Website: macys
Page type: billing-address
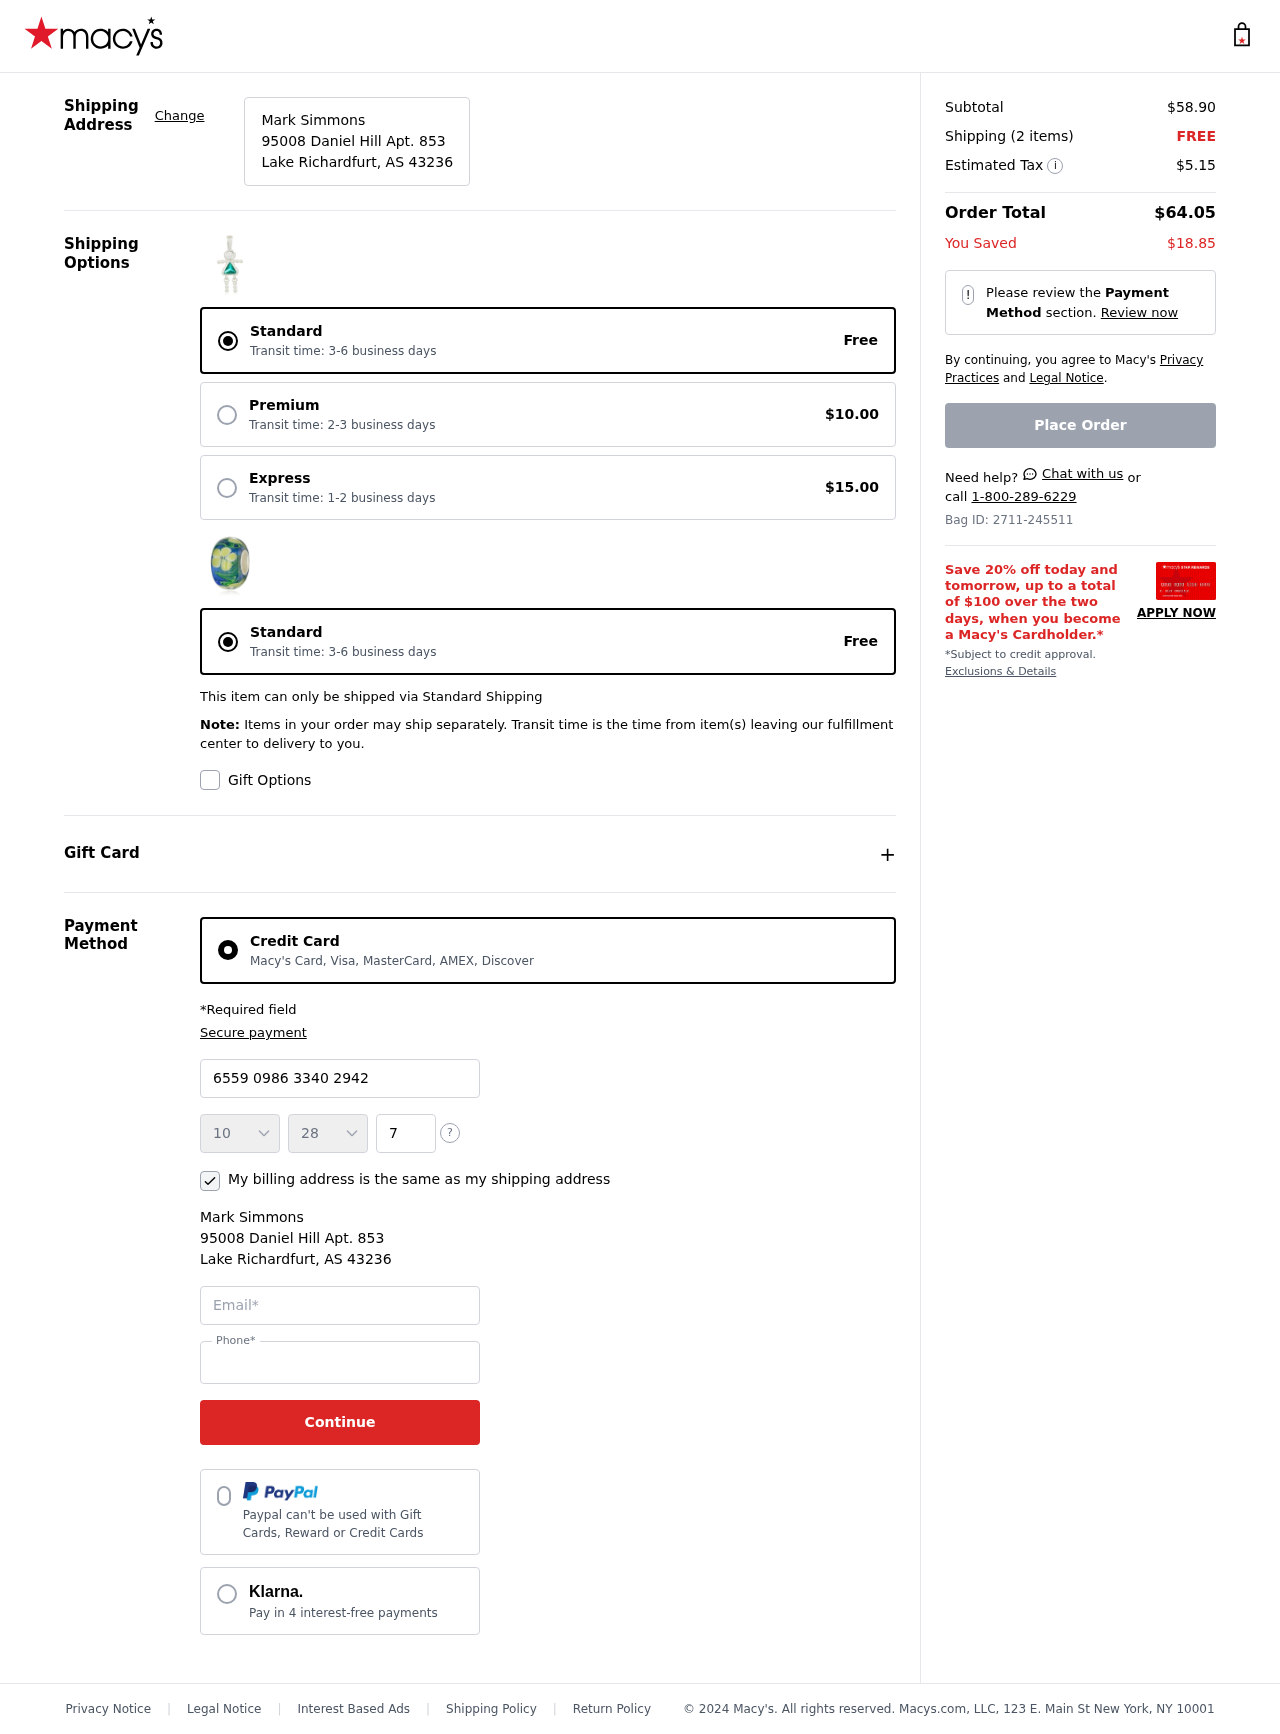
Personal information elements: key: PII_CARD_CVV
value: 748
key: PII_CARD_EXPIRY_MONTH
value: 10
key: PII_CARD_EXPIRY_YEAR
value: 28
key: PII_CARD_NUMBER
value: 6559 0986 3340 2942
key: PII_CITY_STATE_ZIP
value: Lake Richardfurt, AS 43236
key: PII_EMAIL
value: mark.simmons@yahoo.com
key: PII_FULLNAME
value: Mark Simmons
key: PII_PHONE
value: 8417556411
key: PII_STREET
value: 95008 Daniel Hill Apt. 853
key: PII_FULLNAME2
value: Mark Simmons
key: PII_CITY
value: Lake Richardfurt
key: PII_STATE
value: AS
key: PII_STATE_ABBR
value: AS
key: PII_POSTCODE
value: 43236
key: PII_POSTCODE_FULL
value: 43236
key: PII_CITY_STATE
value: Lake Richardfurt, AS
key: PII_POSTCODE_NUMERIC
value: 43236
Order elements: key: ORDER_SUBTOTAL
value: $58.90
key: ORDER_NUM_ITEMS
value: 2
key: ORDER_SHIPPING_COST
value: FREE
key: ORDER_TAX
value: $5.15
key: ORDER_TOTAL
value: $64.05
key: ORDER_SAVINGS
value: $18.85
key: ORDER_ID
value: Bag ID: 2711-245511